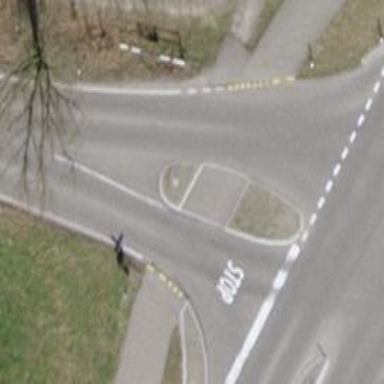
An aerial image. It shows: Asphalt path with unmarked crossing. The path intersects with another path.